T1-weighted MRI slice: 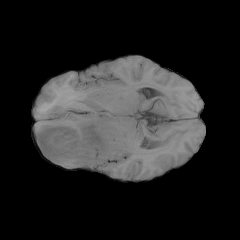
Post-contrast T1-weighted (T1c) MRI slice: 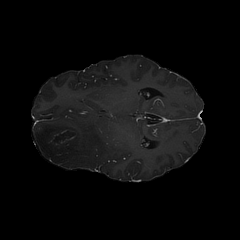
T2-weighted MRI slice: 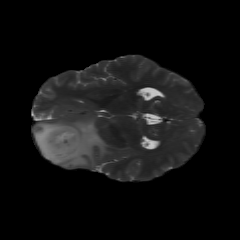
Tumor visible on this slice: yes